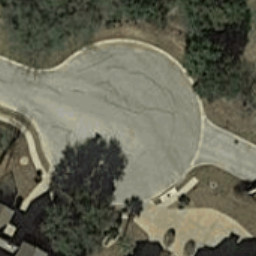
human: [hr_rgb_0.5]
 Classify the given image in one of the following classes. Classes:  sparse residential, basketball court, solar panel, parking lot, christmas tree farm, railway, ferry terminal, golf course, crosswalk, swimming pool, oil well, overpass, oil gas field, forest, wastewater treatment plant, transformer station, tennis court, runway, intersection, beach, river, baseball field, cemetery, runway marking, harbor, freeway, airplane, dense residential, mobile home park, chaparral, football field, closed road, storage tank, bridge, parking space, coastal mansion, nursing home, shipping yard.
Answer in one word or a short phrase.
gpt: closed road